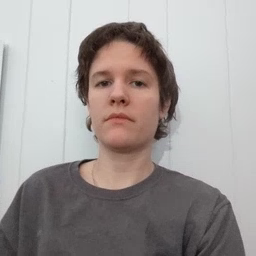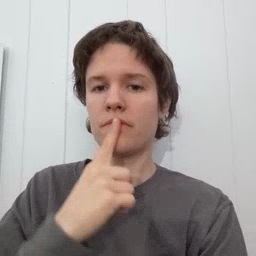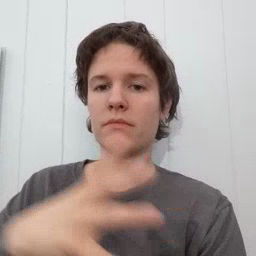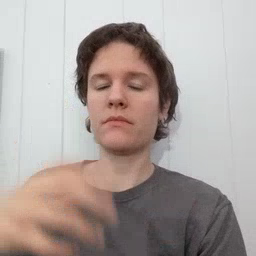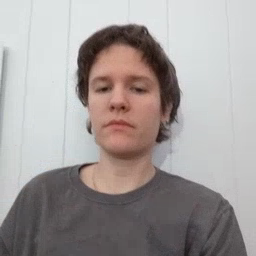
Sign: balloon